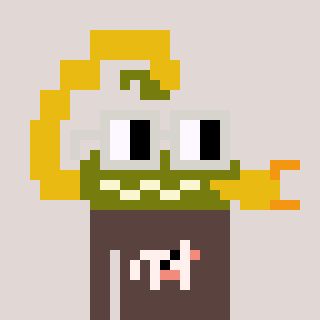
a pixel art character with square light gray glasses, a scorpion-shaped head and a darkbrown-colored body on a warm background